Question: I want to change background and border color of 'TextField' use JavaFX CSS. I don't understand why '-fx-border-color' reset border radius of TextField?

As you can see the second 'TextField' doesn't have border radius.
:
'''
.validation-error {
-fx-background-color: #FFF0F0;
-fx-border-color: #DBB1B1;
}
'''
'''
package sample;
import javafx.application.Application;
import javafx.geometry.Insets;
import javafx.scene.Scene;
import javafx.scene.control.TextField;
import javafx.scene.layout.VBox;
import javafx.stage.Stage;
public class Main extends Application {
@Override
public void start(Stage primaryStage) throws Exception{
TextField txtWithoutStyle = new TextField();
txtWithoutStyle.setText("Without Style");
TextField txtWithStyle = new TextField();
txtWithStyle.setText("With Style");
txtWithStyle.getStyleClass().add("validation-error");
VBox root = new VBox();
root.setPadding(new Insets(14));
root.setSpacing(14);
root.getChildren().addAll(txtWithoutStyle, txtWithStyle);
root.getStylesheets().add("/sample/style.css");
Scene scene = new Scene(root, 300, 275);
primaryStage.setTitle("Hello World");
primaryStage.setScene(scene);
primaryStage.show();
}
public static void main(String[] args) {
launch(args);
}
}
'''
Additional question: Why '-fx-background-color' remove TextField border (just remove '-fx-border-color' from 'style.css' to reproduce it)?
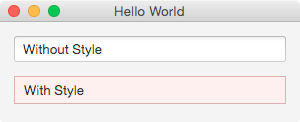
Answer: The <URL> by using "nested backgrounds" instead of borders.
Some of the settings for the 'TextInputControl' from the default stylesheet are:
'''
-fx-background-color: linear-gradient(to bottom, derive(-fx-text-box-border, -10%), -fx-text-box-border),
linear-gradient(from 0px 0px to 0px 5px, derive(-fx-control-inner-background, -9%), -fx-control-inner-background);
-fx-background-insets: 0, 1;
-fx-background-radius: 3, 2;
'''
This basically sets two background colors (both defined by a linear gradient), one (the "outer" one) with a color based on '-fx-text-box-border', and the other with a color based on '-fx-control-inner-background'. The "outer" background is outside the "inner" background because they have insets of '0' and '1', respectively; the curved edge to the resulting apparent border is created by having radii of '3' and '2' for each background, respectively.
This is, anecdotally at least, far more efficient than using actual borders in the CSS, so this choice of technique is for performance reasons.
So to preserve the radius for the border, you can use the same technique, and just override the two background colors:
'''
.validation-error {
-fx-background-color: #DBB1B1, #FFF0F0 ;
}
'''
Note that you can also just replace the "looked-up-colors", which would also preserve the subtle linear gradients being used:
'''
.validation-error {
-fx-text-box-border: #DBB1B1 ;
-fx-control-inner-background: #FFF0F0 ;
}
'''
For highlighting when focused, the default uses colors named '-fx-focus-color' and '-fx-faint-focus-color': so in the latter version you would probably want to redefine those too:
'''
.validation-error {
-fx-text-box-border: #DBB1B1 ;
-fx-control-inner-background: #FFF0F0 ;
-fx-focus-color: #FF2020 ;
-fx-faint-focus-color: #FF202020 ;
}
'''